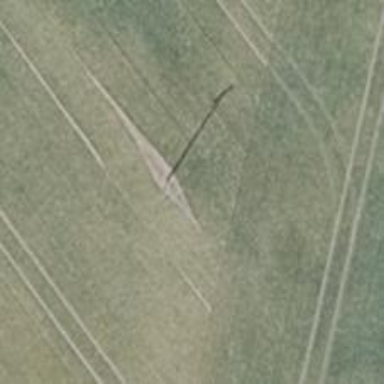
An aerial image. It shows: Power pole.